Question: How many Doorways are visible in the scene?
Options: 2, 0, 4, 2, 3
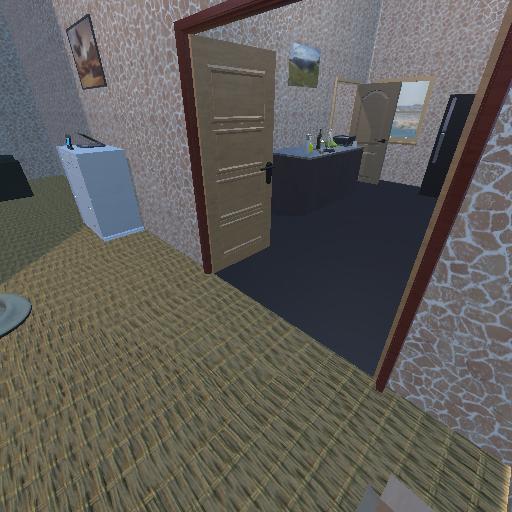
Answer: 2